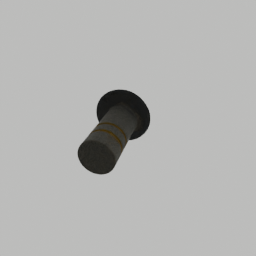
Label: architecture